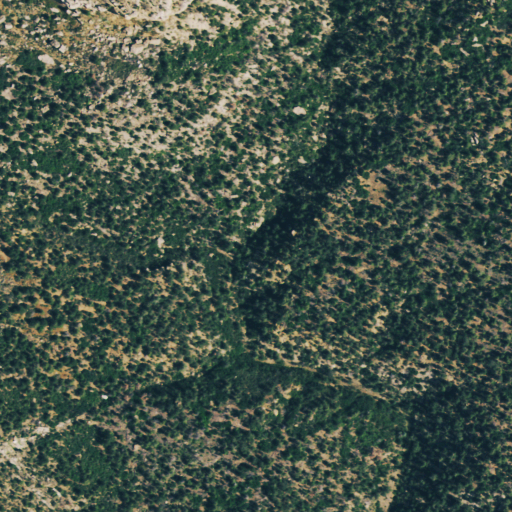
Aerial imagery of valley in Colorado named West Fork Navajo Canyon containing evergreen forest, shrub, and deciduous forest